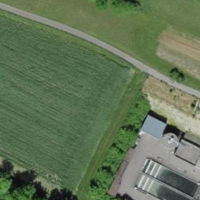
EUNIS habitat code: 25
Species observed at this site:
Campanula rapunculoides